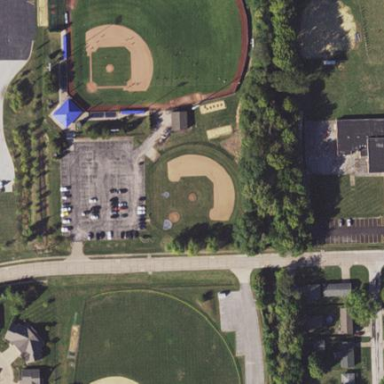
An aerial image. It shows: Softball pitch for leisure sports.